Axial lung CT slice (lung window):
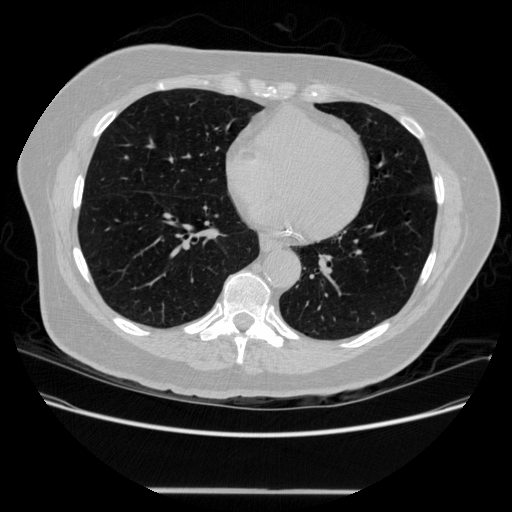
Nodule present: no